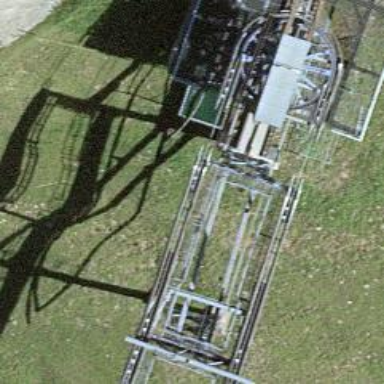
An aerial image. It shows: Pylon for aerialway.